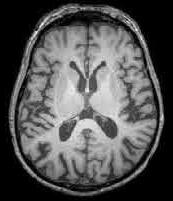
Label: notumor